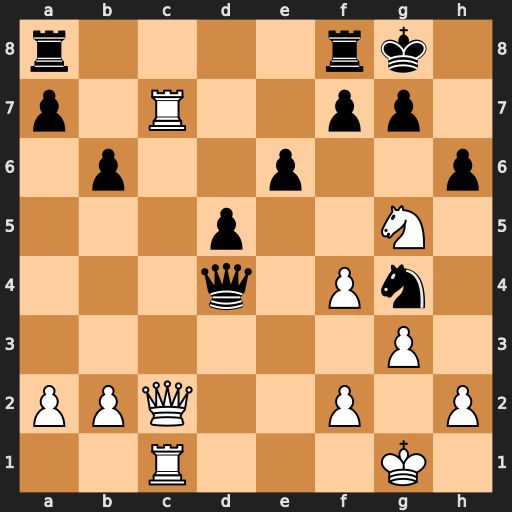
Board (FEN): r4rk1/p1R2pp1/1p2p2p/3p2N1/3q1Pn1/6P1/PPQ2P1P/2R3K1
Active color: w
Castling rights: -
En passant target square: -
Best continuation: Qh7#